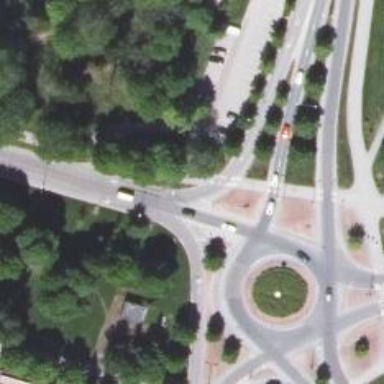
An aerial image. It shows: Marked crossing on the road.